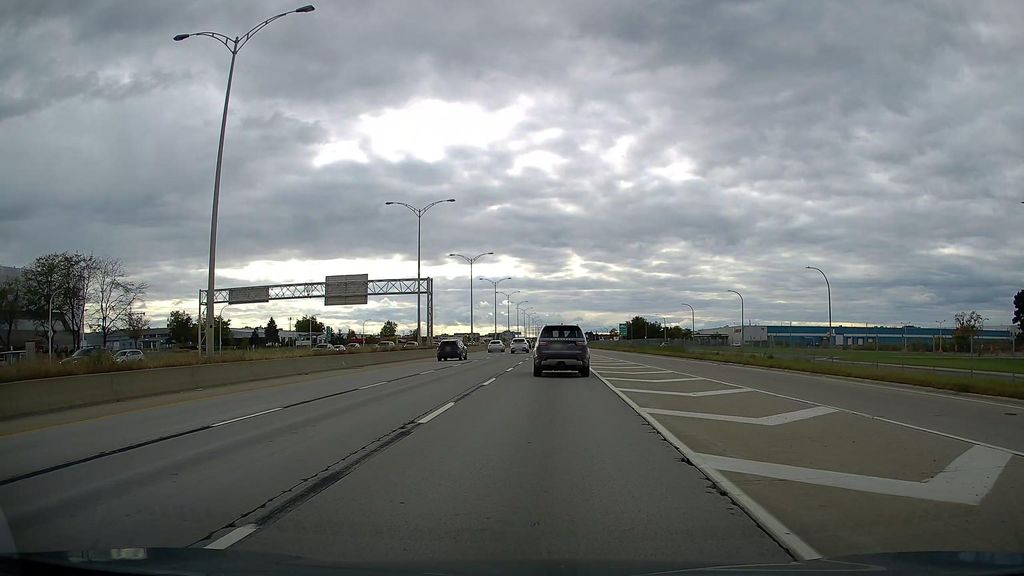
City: montreal